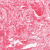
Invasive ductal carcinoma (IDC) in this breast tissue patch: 0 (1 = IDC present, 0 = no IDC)